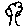
Label: tree